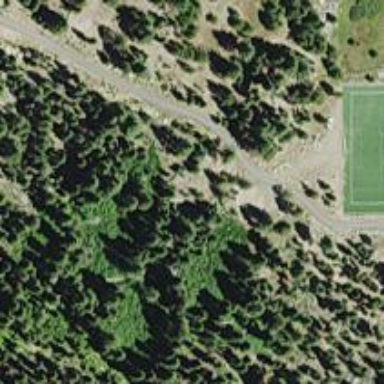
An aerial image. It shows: Evergreen needle-leaved woodland.